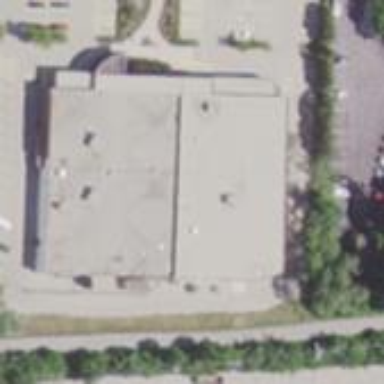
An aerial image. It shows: School building.